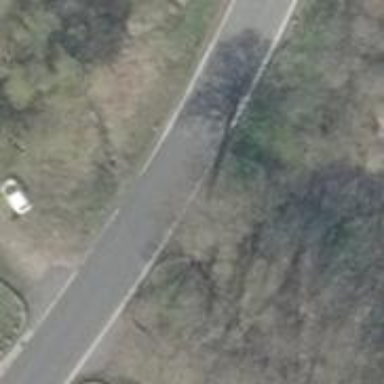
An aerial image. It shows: Secondary road with asphalt surface.